Field crop: maize
Growth stage: 2
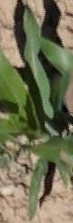
Species: maize